Question: i want to create a horizontal scroll view just like the one shown in image
In android widgets i found Horizontal Scroll View widget in composite section but dont know how to use it.Please help
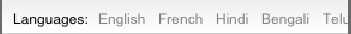
Answer: Create 'xml file' and add 'HorizontalScrollView' first then add one layout to this as child. Then you can add any no. of views to the newly added child, that makes entire things 'scroll'.
'''
<?xml version="1.0" encoding="utf-8"?>
<LinearLayout xmlns:android="http://schemas.android.com/apk/res/android"
android:layout_width="match_parent"
android:layout_height="match_parent"
android:orientation="vertical" >
<HorizontalScrollView
android:layout_width="fill_parent"
android:layout_height="wrap_content" >
<RelativeLayout
android:layout_width="fill_parent"
android:layout_height="wrap_content" >
<!-- child views here -->
</RelativeLayout>
</HorizontalScrollView>
</LinearLayout>
'''